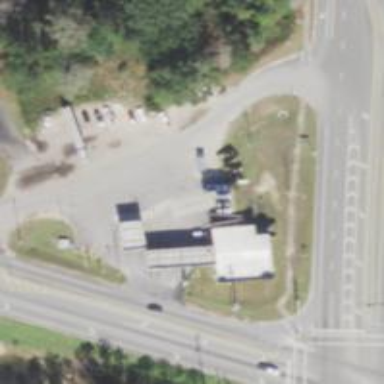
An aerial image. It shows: Convenience shop.